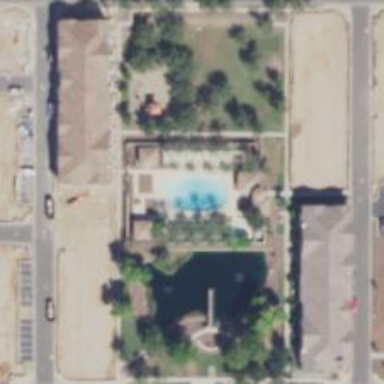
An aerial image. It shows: Swimming pool located in leisure land.